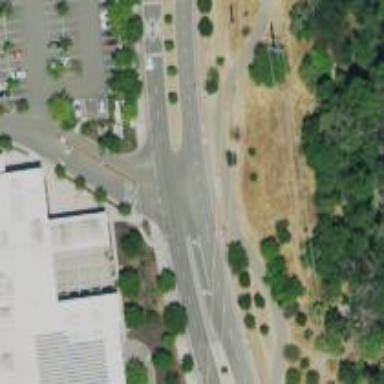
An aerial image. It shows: Solid stop line on the road.